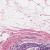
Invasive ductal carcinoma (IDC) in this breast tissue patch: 0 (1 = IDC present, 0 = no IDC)